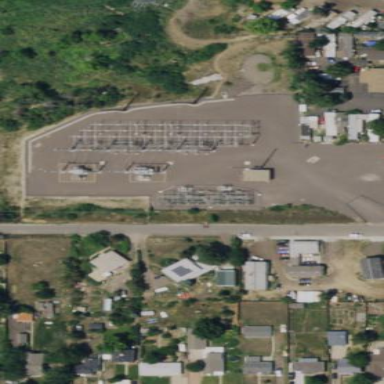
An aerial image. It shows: Distribution substation surrounded by fence.